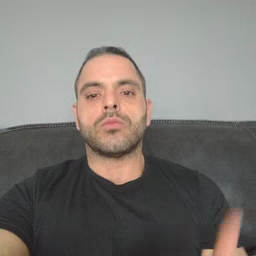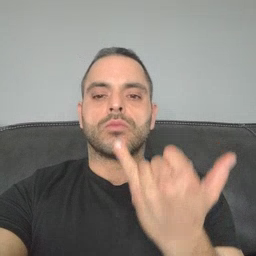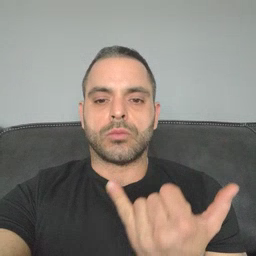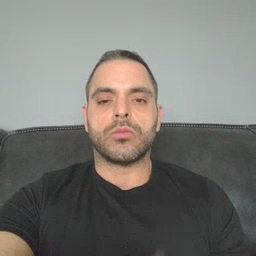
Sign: now